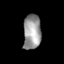
Tissue: skin
Cell type: Epithelial cells
Senescence score: 0.283
Nuclear area (px): 604
Mean DAPI intensity: 154.06